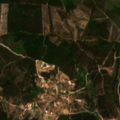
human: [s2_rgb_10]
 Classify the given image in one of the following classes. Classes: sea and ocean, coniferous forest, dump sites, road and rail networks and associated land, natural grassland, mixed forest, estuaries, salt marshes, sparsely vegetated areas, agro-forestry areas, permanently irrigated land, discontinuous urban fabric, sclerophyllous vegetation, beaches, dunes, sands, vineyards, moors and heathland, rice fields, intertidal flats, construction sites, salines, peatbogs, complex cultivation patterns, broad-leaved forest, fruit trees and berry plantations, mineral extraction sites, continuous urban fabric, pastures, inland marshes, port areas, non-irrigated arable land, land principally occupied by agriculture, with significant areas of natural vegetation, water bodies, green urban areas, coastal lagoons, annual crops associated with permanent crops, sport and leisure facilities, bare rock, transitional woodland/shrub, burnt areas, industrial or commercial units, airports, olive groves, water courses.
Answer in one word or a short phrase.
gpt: complex cultivation patterns, coniferous forest, transitional woodland/shrub